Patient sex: F
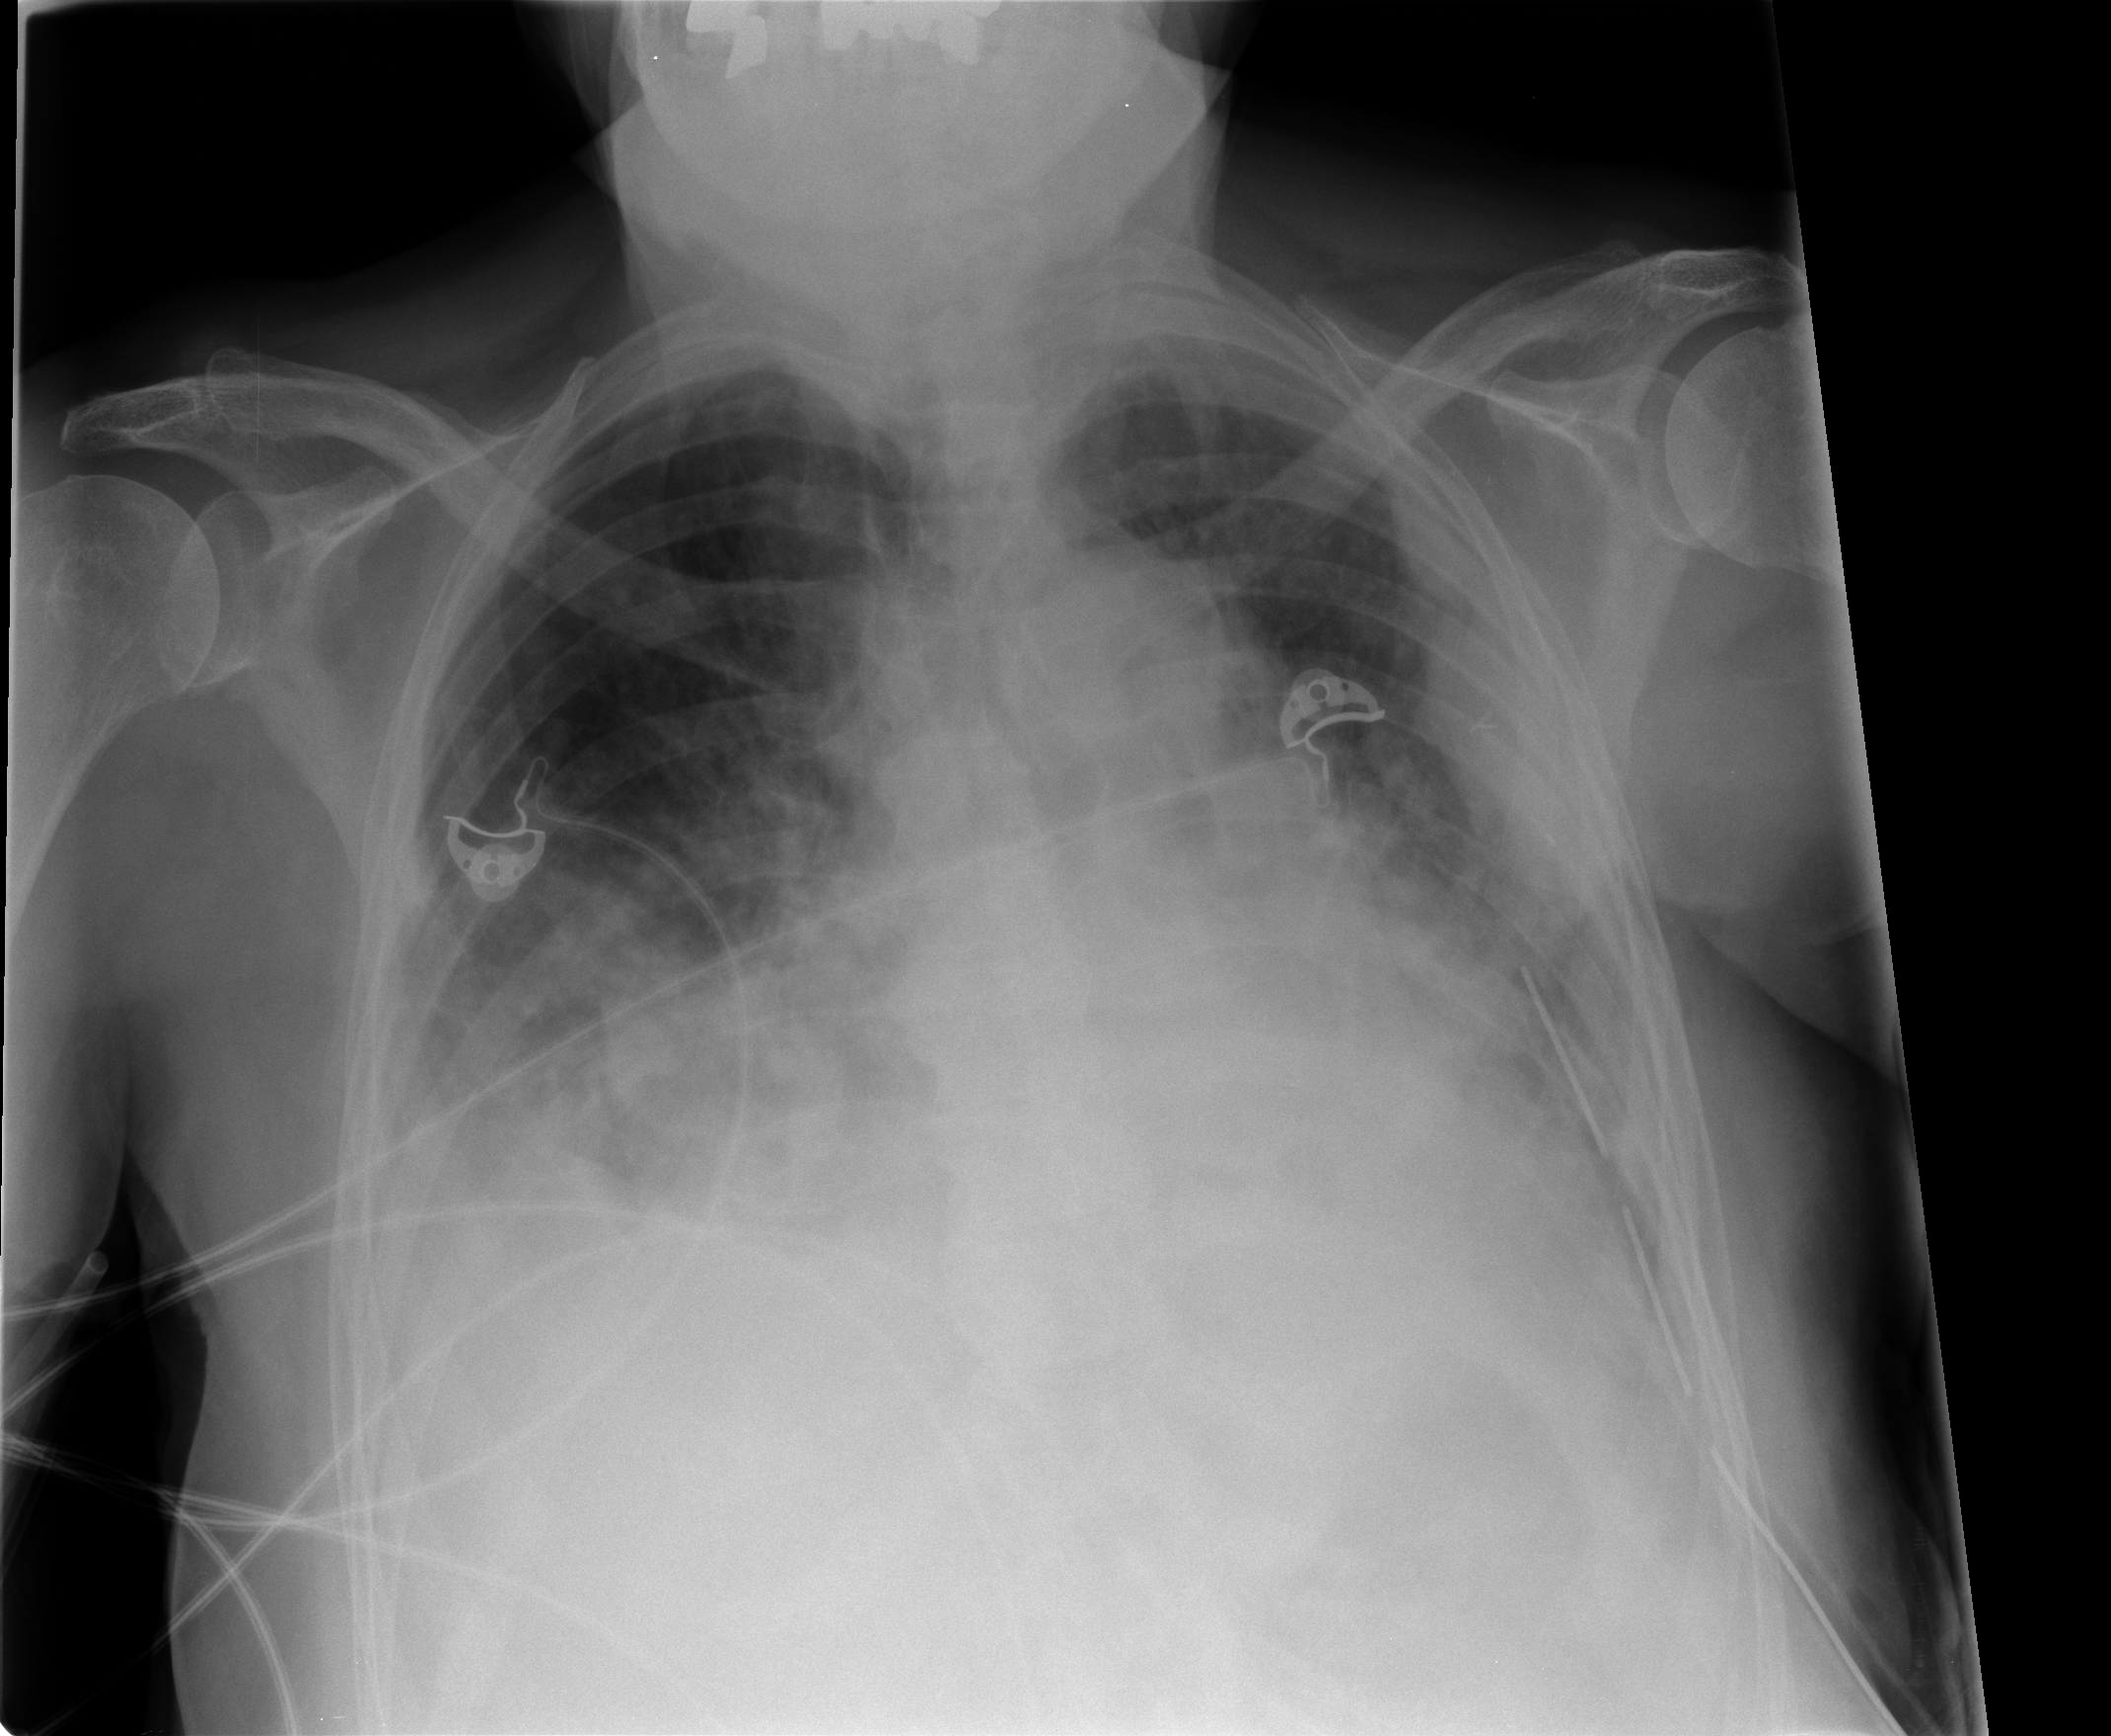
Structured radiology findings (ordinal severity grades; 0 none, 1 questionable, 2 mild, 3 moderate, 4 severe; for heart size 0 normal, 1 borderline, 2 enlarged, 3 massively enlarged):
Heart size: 2
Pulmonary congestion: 2
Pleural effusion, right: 2
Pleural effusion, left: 1
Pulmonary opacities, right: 3
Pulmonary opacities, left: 3
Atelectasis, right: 2
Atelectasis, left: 2